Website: crate-barrel
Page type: billing-address
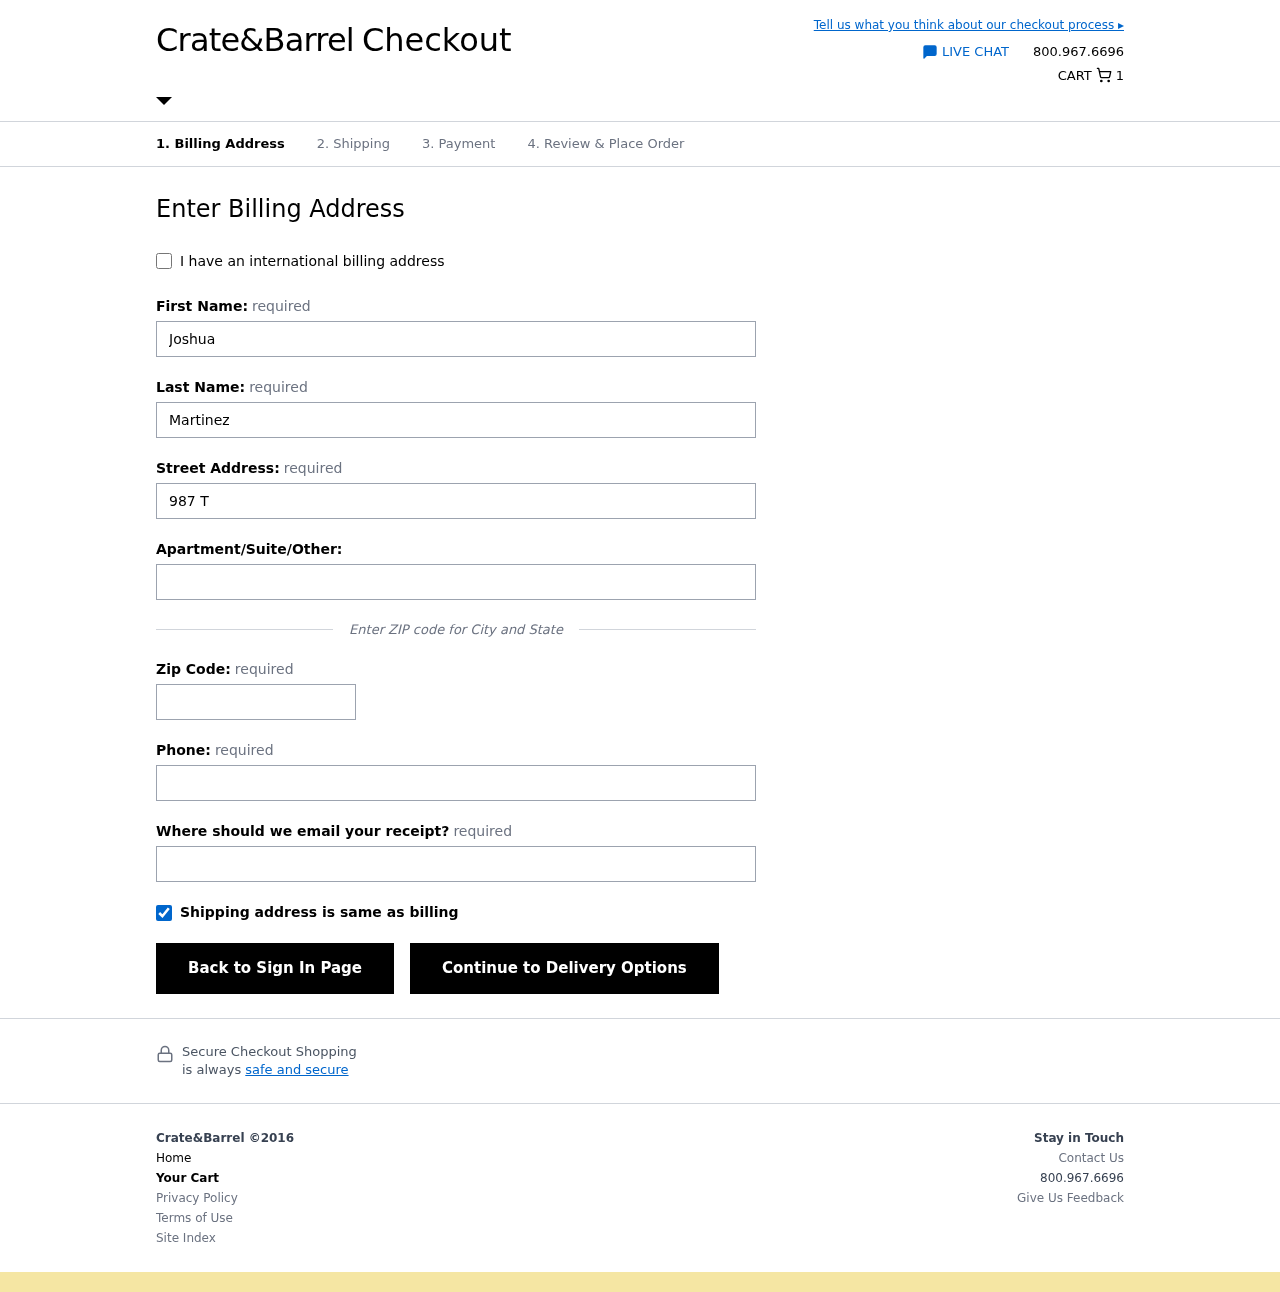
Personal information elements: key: PII_EMAIL
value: joshua_martinez@hotmail.com
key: PII_FIRSTNAME
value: Joshua
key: PII_LASTNAME
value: Martinez
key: PII_PHONE
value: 3248273836
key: PII_POSTCODE
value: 34112
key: PII_STREET
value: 987 Taylor Forest
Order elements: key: ORDER_NUM_ITEMS
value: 1